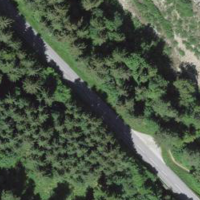
EUNIS habitat code: 43
Species observed at this site:
Corylus avellana
Fagus sylvatica